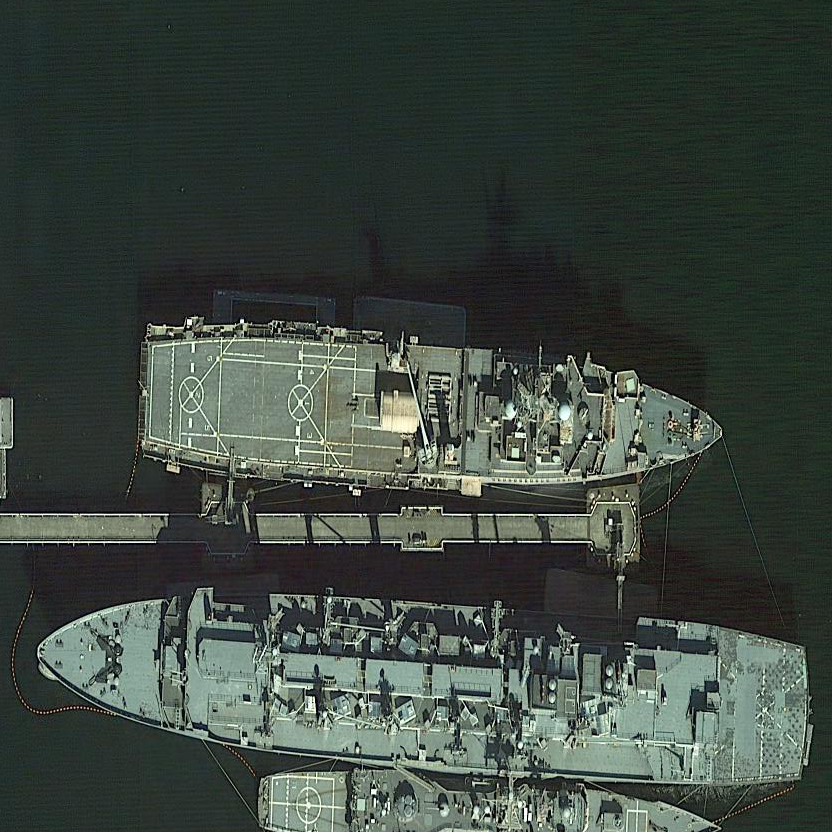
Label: combat